Chest X-ray:
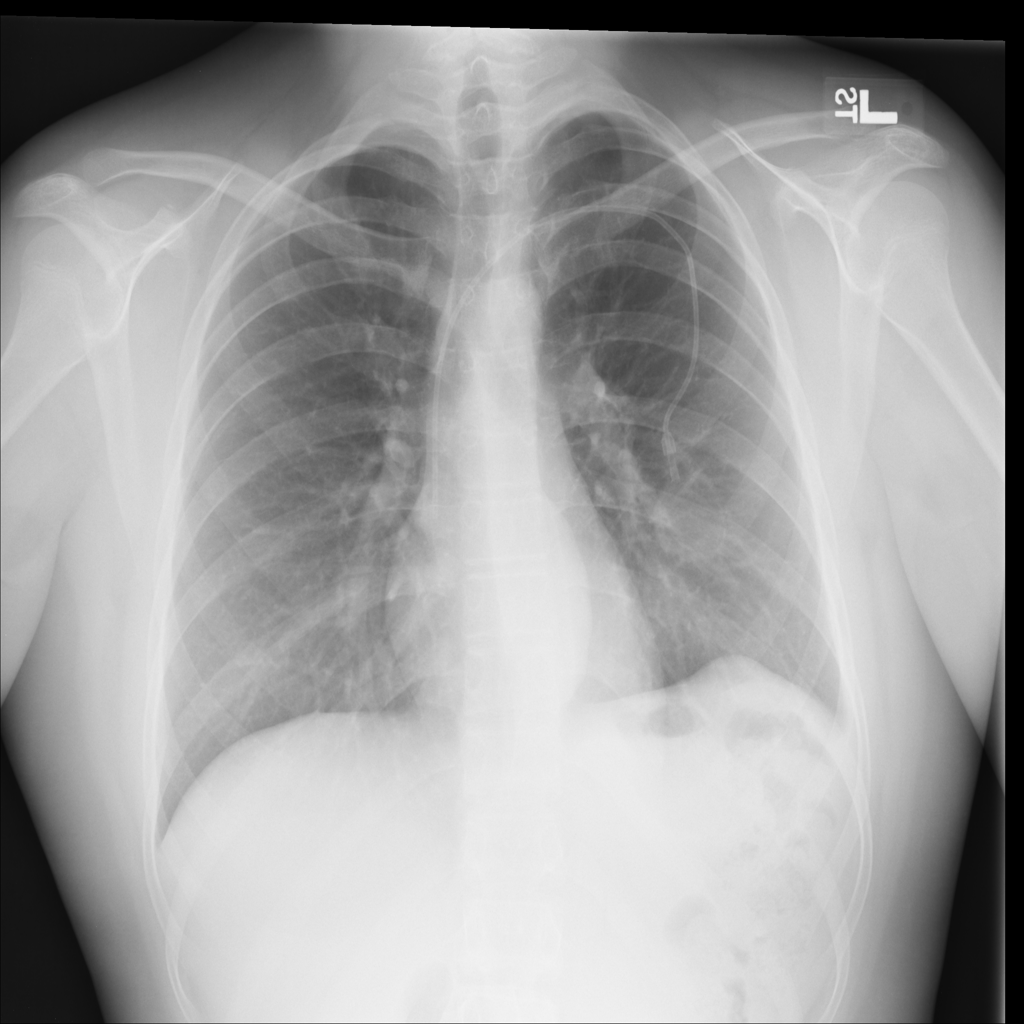
Findings: Effusion
No abnormal finding: no